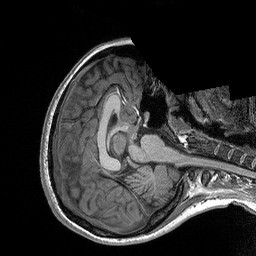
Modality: T1w
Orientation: axial
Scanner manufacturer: siemens
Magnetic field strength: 3 T
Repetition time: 2.3 s
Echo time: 0.00298 s